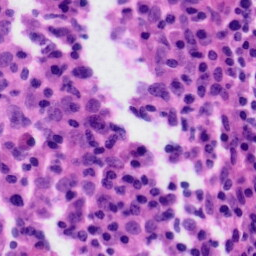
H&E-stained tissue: Tonsil